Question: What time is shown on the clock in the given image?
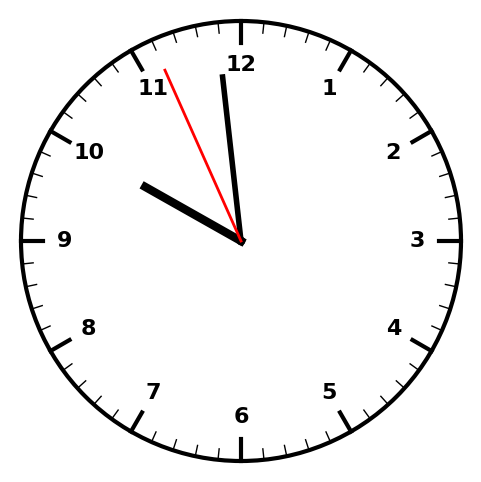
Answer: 09:58:56